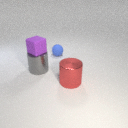
small purple rubber cube above large gray metal cylinder